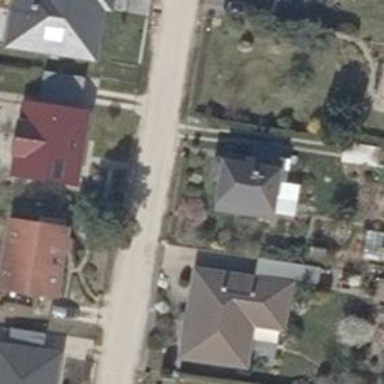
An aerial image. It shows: Driveway.